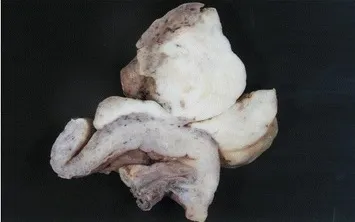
Gross findings of the resected specimen of embryonal rhabdomyosarcoma arising from the uterine corpus. The cut surface showed exophytic polypoid mass lesions with a whitish to white-grayish, necrotic (left upper) appearance, measuring more than approximately 11 x 7 cm, protruding from the endometrial mucosa, but not involving the deep myometrium and uterine cervix (left).
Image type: pathology (congo_red)